Aerial crown-view tile of a tropical tree (Barro Colorado Island, Panama), acquired 20250616:
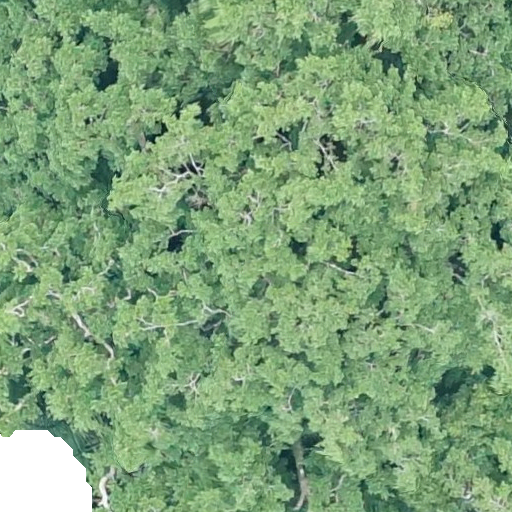
Species: Brosimum alicastrum
GBIF accepted scientific name: Brosimum alicastrum
Crown area: 621.91 m²